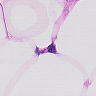
Metastatic tissue present: no